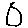
Label: circle